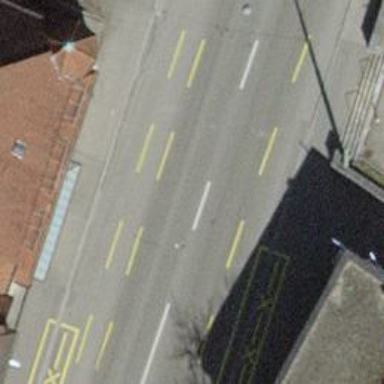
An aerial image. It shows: Asphalt road with primary designation. There is designated lane for cycling and trolley wires are present.